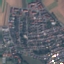
Land use / land cover: Residential